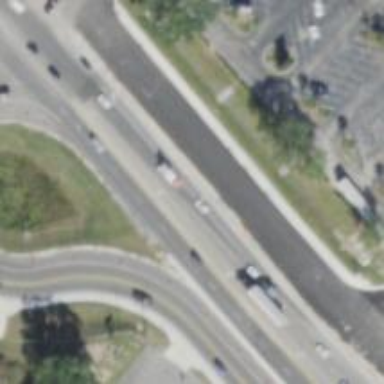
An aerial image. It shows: Asphalt trunk highway.